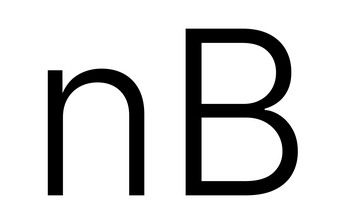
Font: Inter_Light